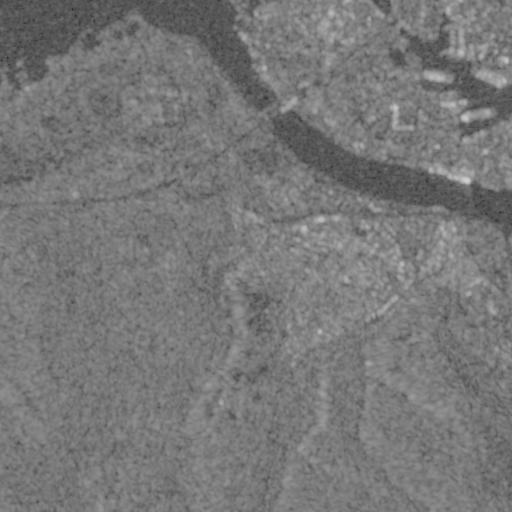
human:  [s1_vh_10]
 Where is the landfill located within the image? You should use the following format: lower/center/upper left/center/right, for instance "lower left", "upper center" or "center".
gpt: The landfill is located in the upper left of the image.
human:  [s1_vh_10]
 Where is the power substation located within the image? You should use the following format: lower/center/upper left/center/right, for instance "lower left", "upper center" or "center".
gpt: The power substation is located in the upper center of the image.
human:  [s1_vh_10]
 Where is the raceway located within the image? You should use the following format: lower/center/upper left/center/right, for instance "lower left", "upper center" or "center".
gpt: The raceway is located in the center left of the image.
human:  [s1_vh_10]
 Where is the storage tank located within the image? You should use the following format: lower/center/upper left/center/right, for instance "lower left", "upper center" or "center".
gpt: The storage tank is located in the upper right of the image.
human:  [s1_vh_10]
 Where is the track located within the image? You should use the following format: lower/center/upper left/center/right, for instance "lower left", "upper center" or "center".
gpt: The track is located in the upper center of the image.
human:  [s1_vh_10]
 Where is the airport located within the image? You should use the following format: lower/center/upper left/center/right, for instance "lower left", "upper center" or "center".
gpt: There is no airport in the image.

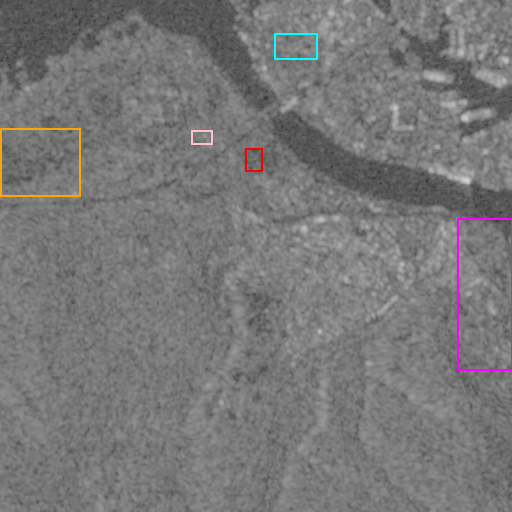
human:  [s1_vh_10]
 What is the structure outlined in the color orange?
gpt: The structure outlined in orange is a landfill.
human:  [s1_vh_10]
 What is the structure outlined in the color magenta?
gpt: The structure outlined in magenta is a park.
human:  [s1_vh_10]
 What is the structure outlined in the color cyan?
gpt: The structure outlined in cyan is a parking lot.
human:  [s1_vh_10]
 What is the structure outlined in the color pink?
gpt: The structure outlined in pink is a power substation.
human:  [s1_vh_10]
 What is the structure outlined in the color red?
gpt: The structure outlined in red is a track.
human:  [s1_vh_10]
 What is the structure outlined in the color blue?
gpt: There is no blue outline.